Aerial crown-view tile of a tropical tree (Barro Colorado Island, Panama), acquired 20240813:
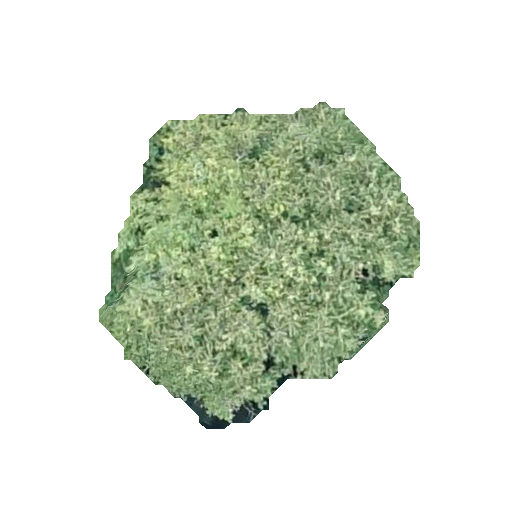
Species: Quararibea stenophylla
GBIF accepted scientific name: Quararibea stenophylla
Crown area: 109.313 m²